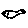
Label: fish